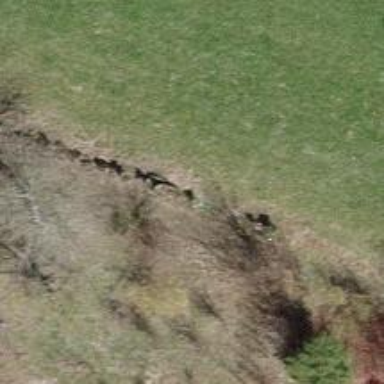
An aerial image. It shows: Path.